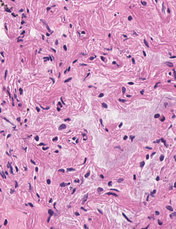
Tumor epithelial tissue: no
Tumor-associated stroma tissue: no
Normal tissue: yes